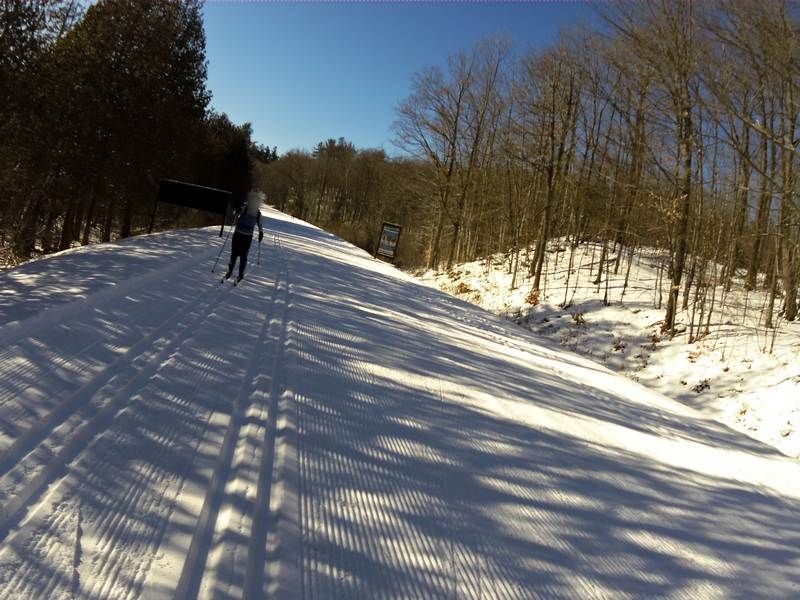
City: ottawa-gatineau